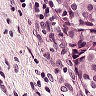
Metastatic tissue present: yes